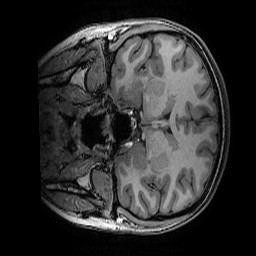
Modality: T1w
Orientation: coronal
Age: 21
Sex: female
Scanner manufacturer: ge
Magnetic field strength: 3 T
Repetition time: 0.007 s
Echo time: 0.00342 s